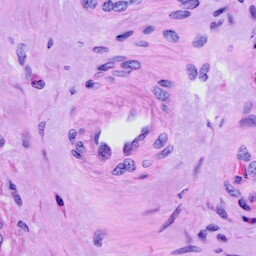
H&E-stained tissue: Cervix